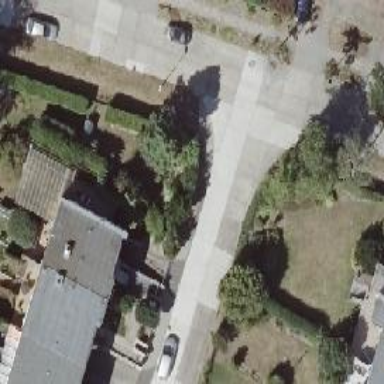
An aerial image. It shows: Residential road with concrete surface. The sidewalk is on the left.